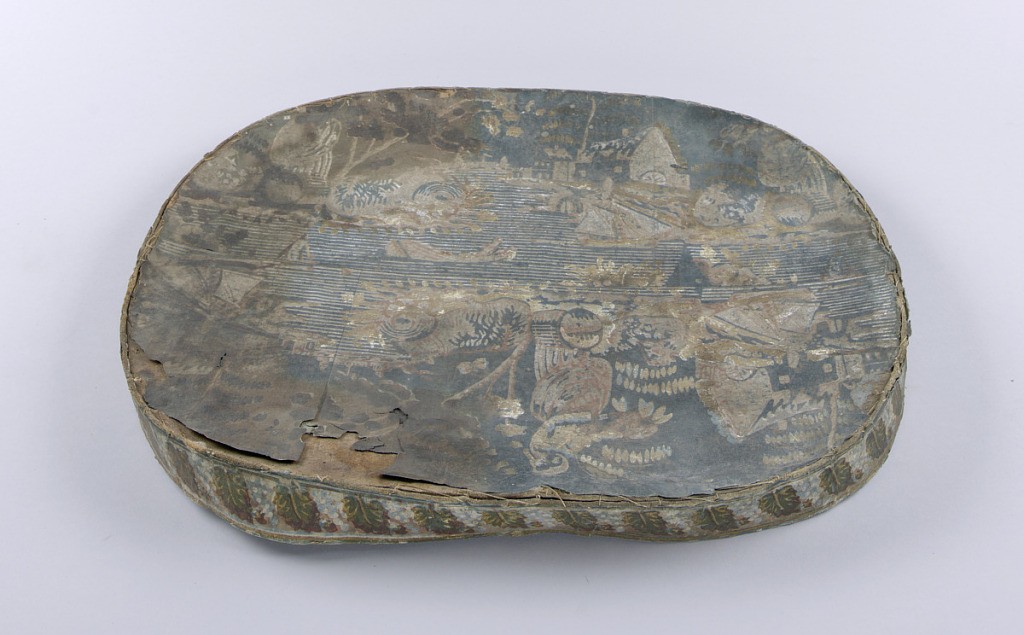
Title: bandbox
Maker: Joseph S. Tillinghast
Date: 1830–35
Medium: Block-printed paper, pasteboard support
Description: Bandbox lid only, covered with four pieced fragments of a wallpaper: blue background, scene of landscape, around body of water represented by closely spaced horizontal white lines. Boats, trees, mill, distant large building, in browns, beiges (perhaps faded pinks?). Rim: blue background, white dot fill, green leaves with yellow and brown veinings. Inside rim: different border pattern-pink and white lines, green and yellow.